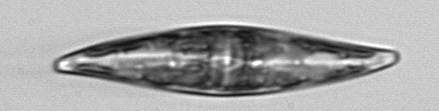
Label: Pleurosigma